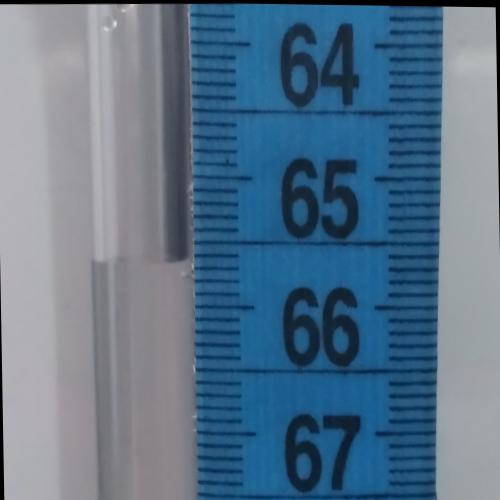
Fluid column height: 65.7 cm